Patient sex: M
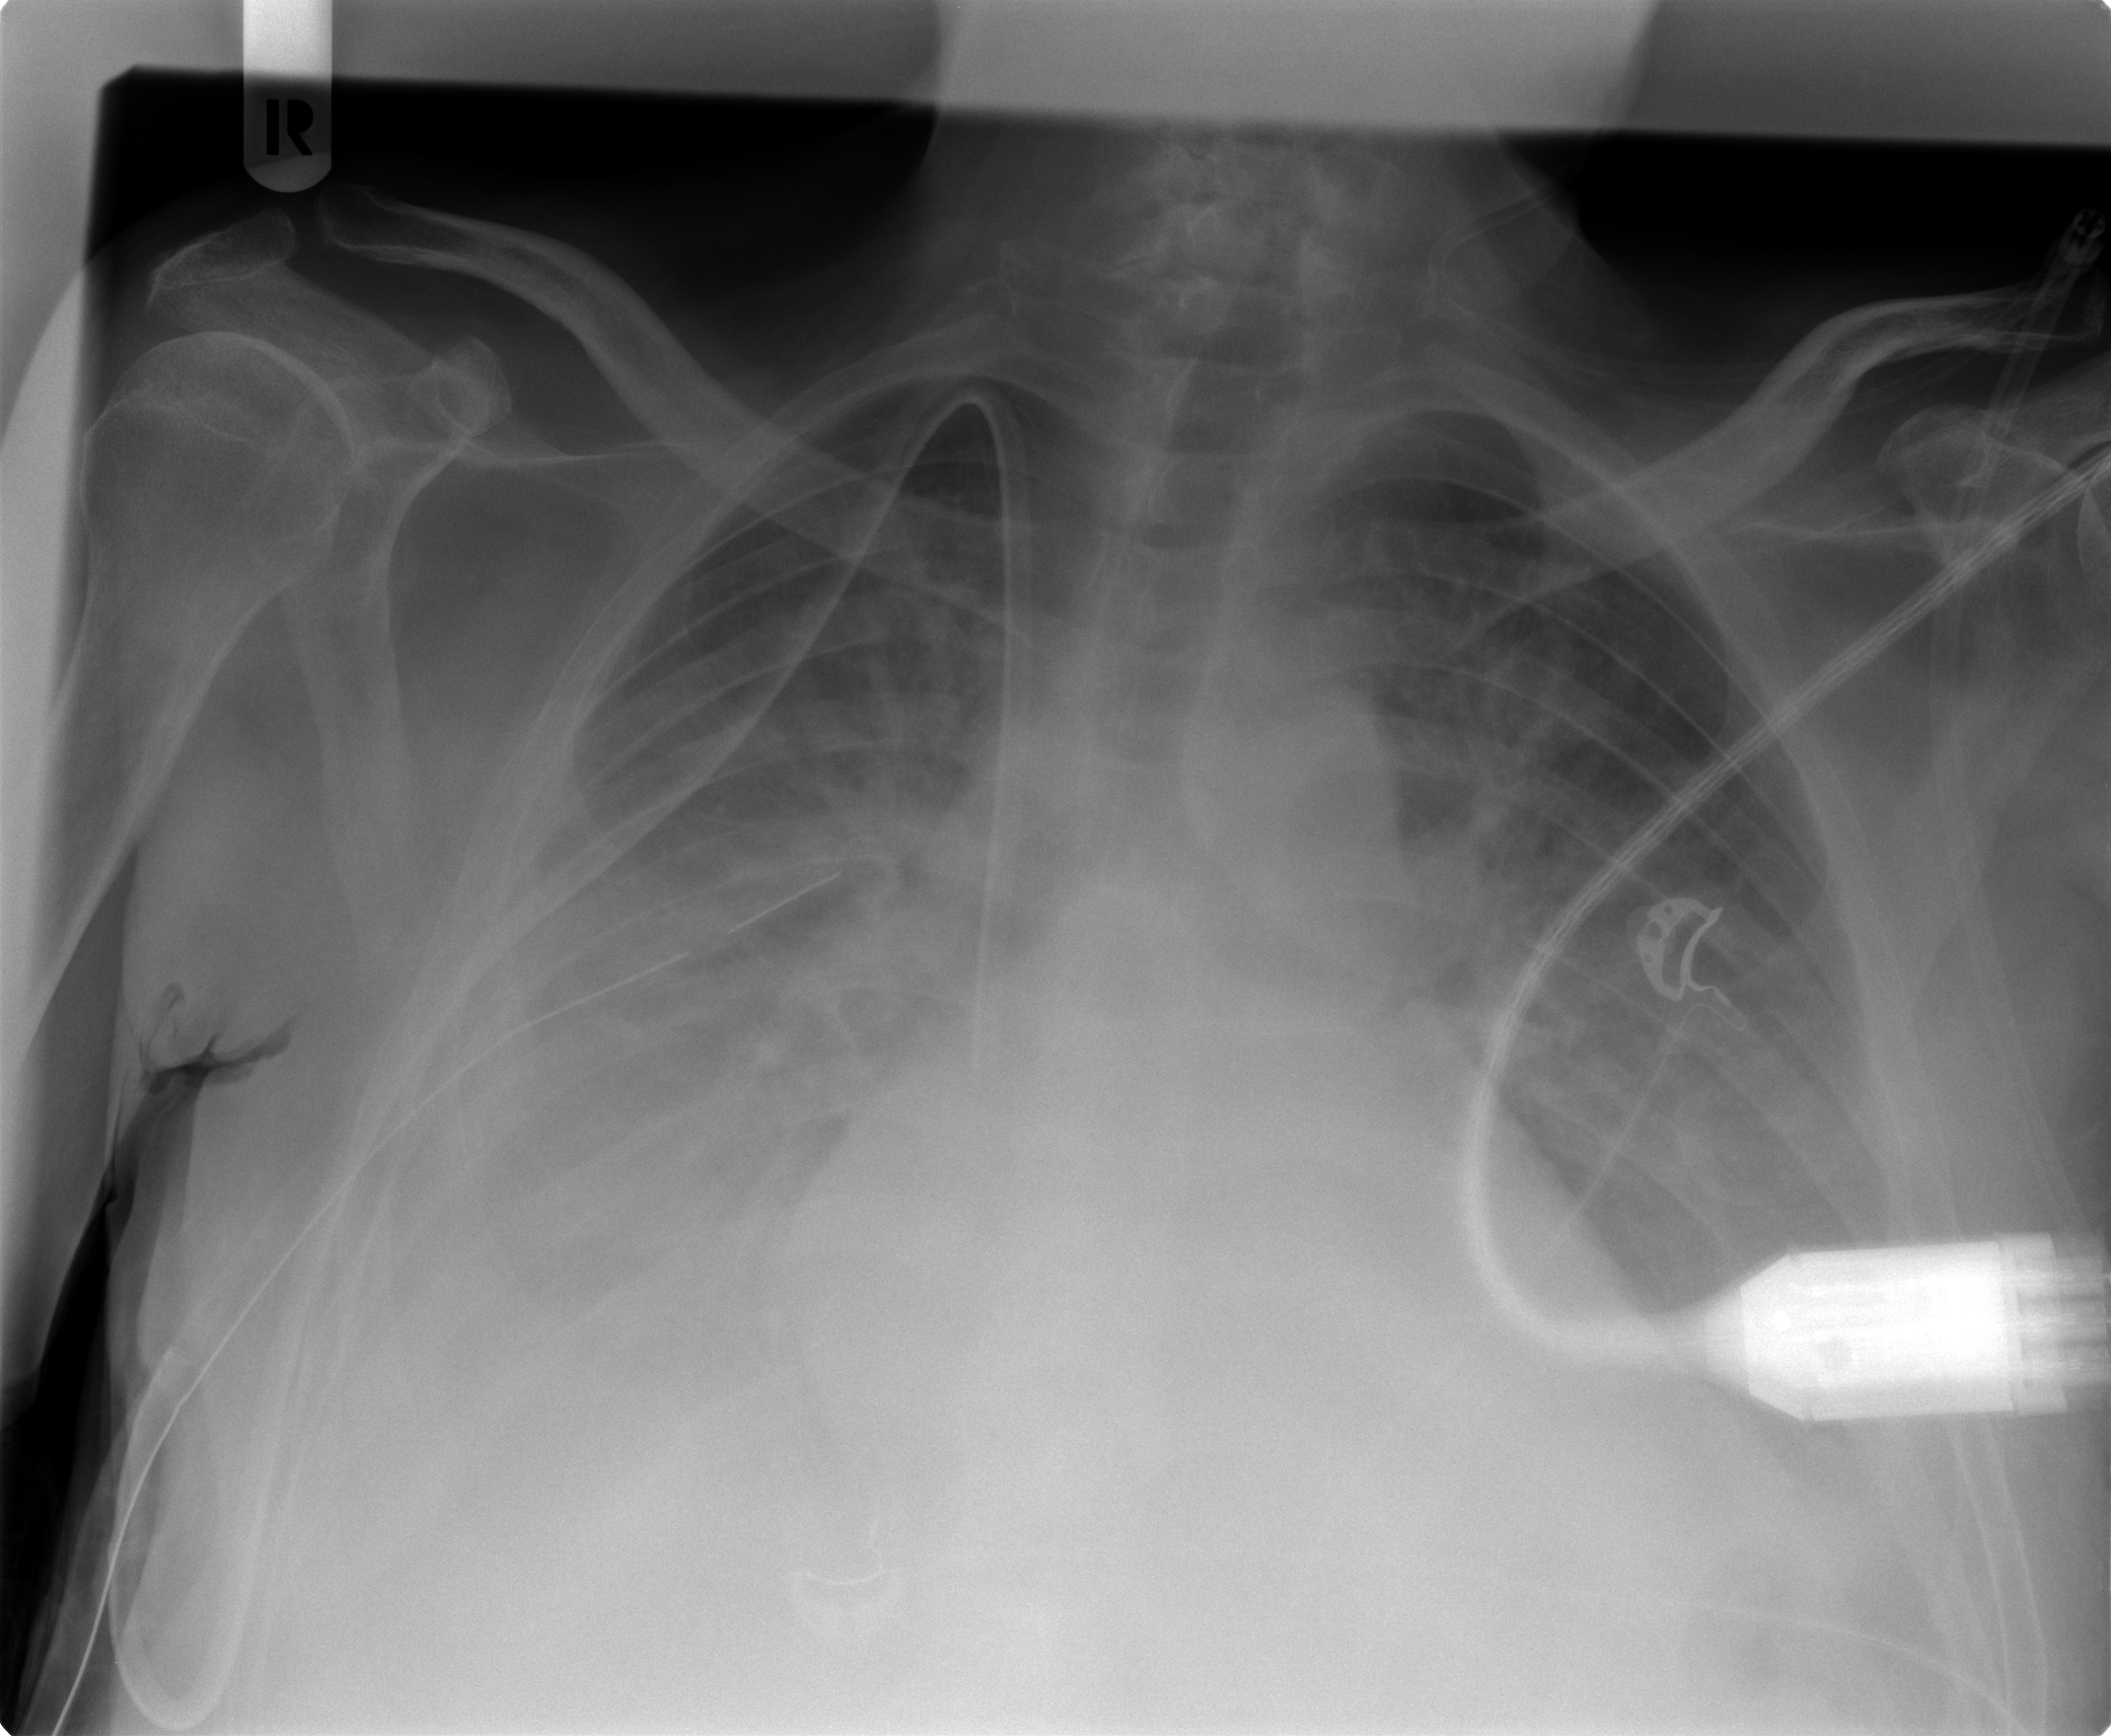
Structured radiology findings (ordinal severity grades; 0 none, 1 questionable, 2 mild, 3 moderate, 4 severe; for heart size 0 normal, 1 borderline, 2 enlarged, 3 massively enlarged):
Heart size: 2
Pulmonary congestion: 3
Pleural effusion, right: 3
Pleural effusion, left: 3
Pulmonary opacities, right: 2
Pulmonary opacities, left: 2
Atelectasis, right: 3
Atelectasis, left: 2